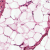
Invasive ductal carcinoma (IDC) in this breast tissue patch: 0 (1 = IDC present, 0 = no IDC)